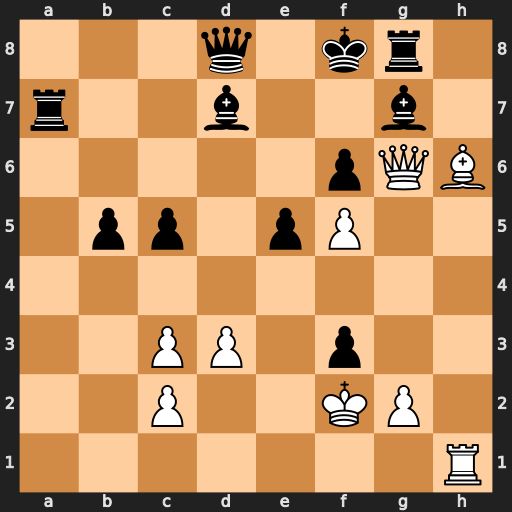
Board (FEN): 3q1kr1/r2b2b1/5pQB/1pp1pP2/8/2PP1p2/2P2KP1/7R
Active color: w
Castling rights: -
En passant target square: -
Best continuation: Bxg7+ Rxg7 Rh8+ Ke7 Qxg7+